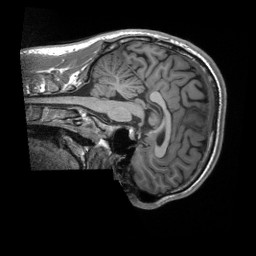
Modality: T1w
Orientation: sagittal
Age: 19
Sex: male
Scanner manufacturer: siemens
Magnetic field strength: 3 T
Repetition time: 2.3 s
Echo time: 0.00232 s